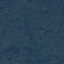
Label: Forest